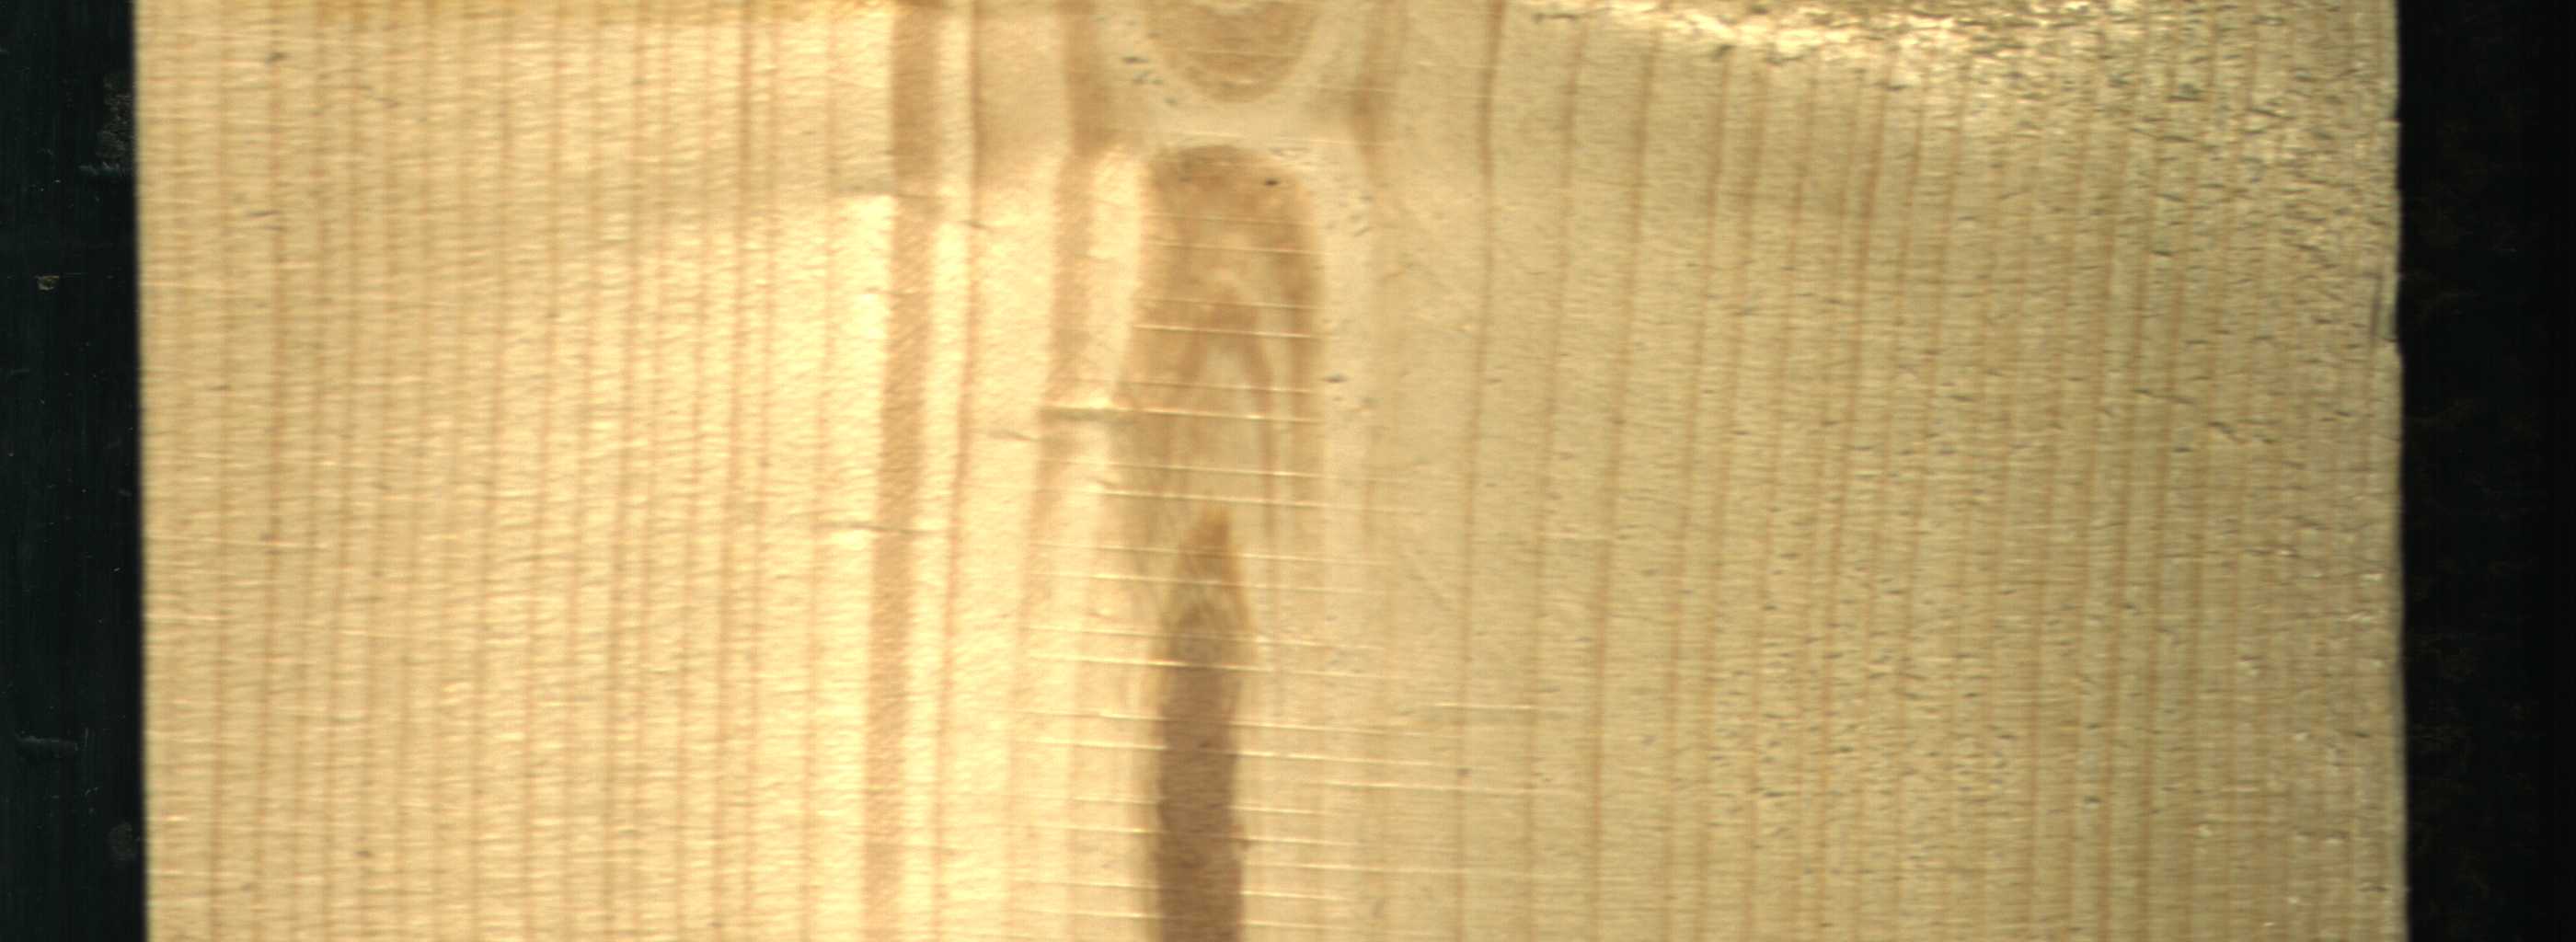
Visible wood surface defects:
Marrow